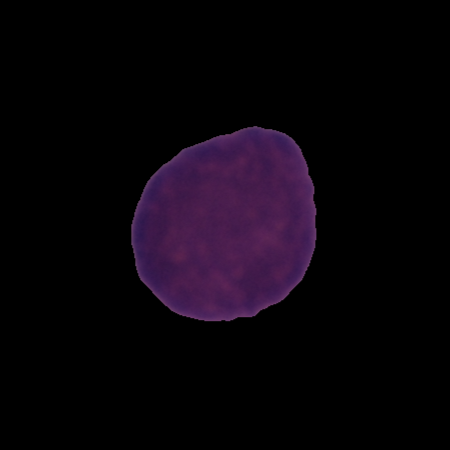
Label: healthy